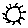
Label: sun